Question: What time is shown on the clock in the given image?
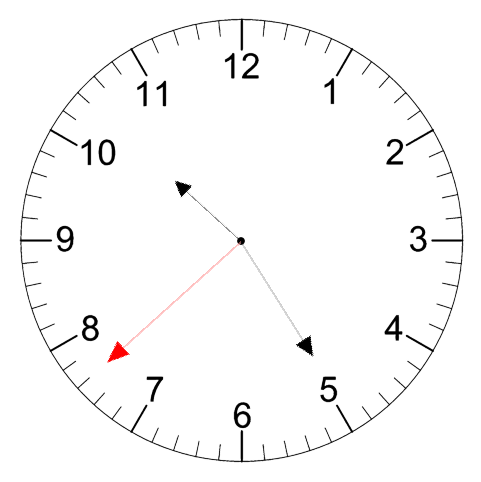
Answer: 10:24:38